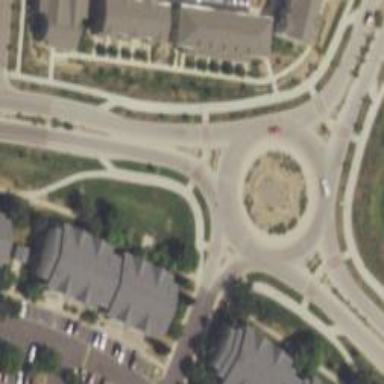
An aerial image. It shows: Tertiary road leading to roundabout.